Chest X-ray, PA view. Patient: 48 years old, sex F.
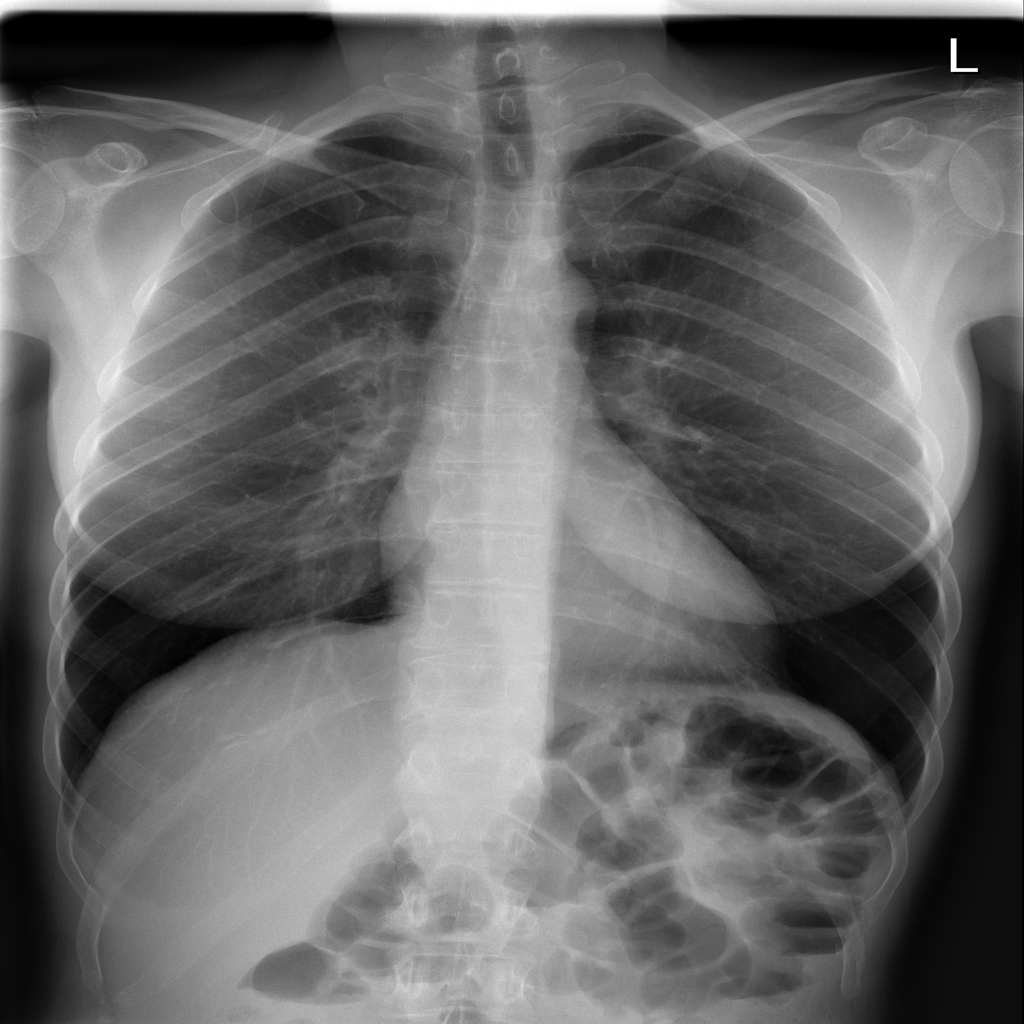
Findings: No Finding